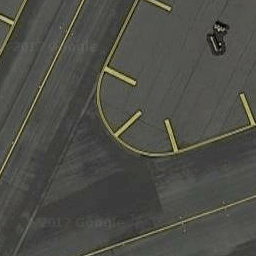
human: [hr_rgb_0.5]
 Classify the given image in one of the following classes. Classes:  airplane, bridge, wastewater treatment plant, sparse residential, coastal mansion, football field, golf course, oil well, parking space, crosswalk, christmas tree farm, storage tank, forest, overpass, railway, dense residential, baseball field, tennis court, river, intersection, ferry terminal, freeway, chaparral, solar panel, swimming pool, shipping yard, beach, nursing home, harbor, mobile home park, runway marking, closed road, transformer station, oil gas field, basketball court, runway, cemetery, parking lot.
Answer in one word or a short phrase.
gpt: runway marking